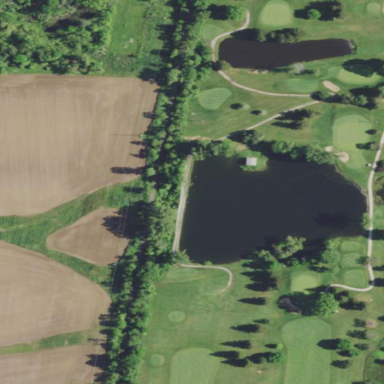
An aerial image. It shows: Water hazard in golf course. The hazard is natural water feature.